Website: macys
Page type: customer-info-address
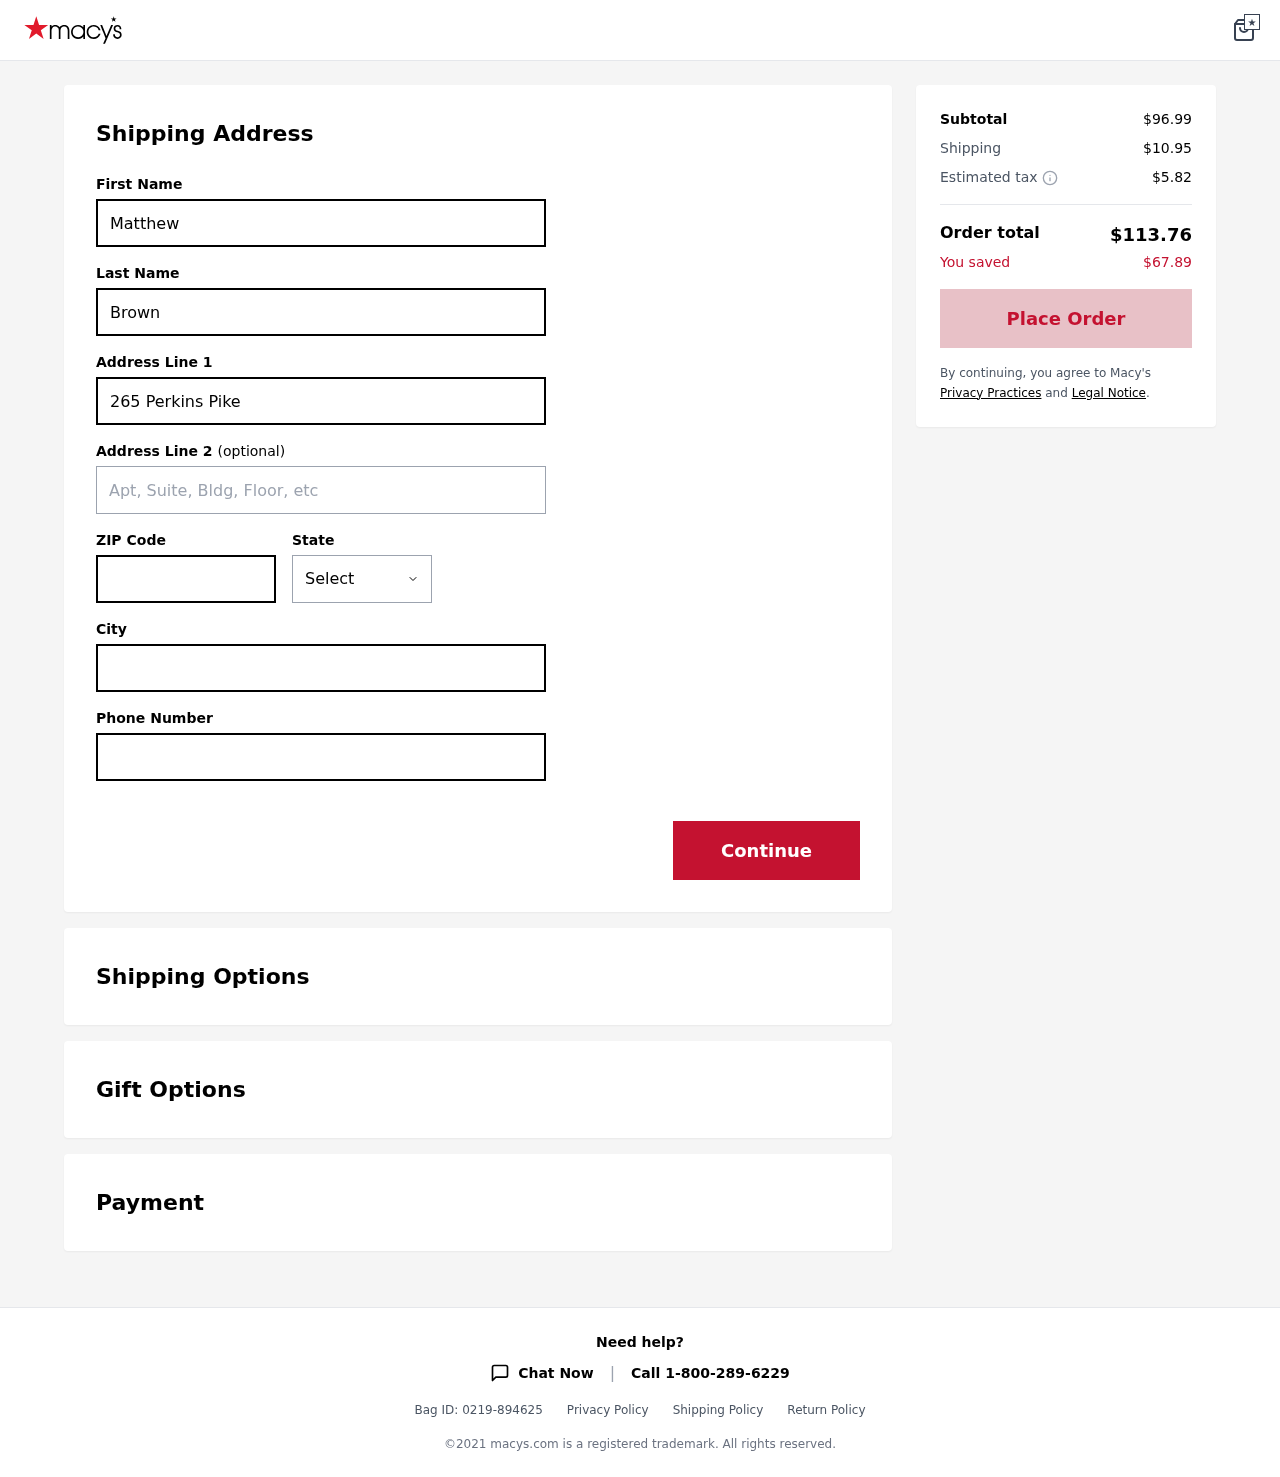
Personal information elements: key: PII_CITY
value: South Albert
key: PII_FIRSTNAME
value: Matthew
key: PII_LASTNAME
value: Brown
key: PII_PHONE
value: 5977725950
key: PII_POSTCODE
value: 49609
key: PII_STATE
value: Pennsylvania
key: PII_STREET
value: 265 Perkins Pike
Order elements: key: ORDER_SUBTOTAL
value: $96.99
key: ORDER_SHIPPING_COST
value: $10.95
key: ORDER_TAX
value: $5.82
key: ORDER_TOTAL
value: $113.76
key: ORDER_SAVINGS
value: $67.89